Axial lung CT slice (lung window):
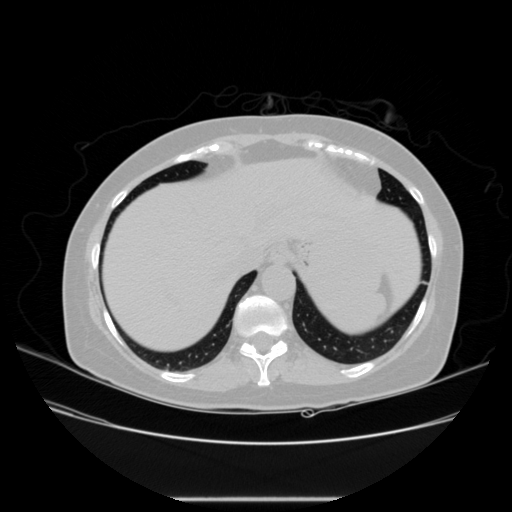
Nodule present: no